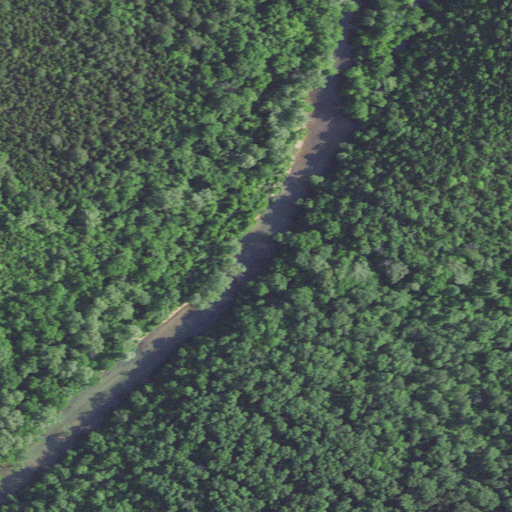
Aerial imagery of valley in Missouri named Job Hollow containing deciduous forest, mixed forest, evergreen forest, grassland, and open water